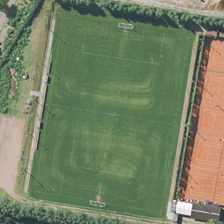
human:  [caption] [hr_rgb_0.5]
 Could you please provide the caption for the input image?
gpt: five basketball fields are near a football field surrounded by green trees .

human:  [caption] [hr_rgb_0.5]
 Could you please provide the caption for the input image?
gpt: five basketball fields are near a football field surrounded by green trees .

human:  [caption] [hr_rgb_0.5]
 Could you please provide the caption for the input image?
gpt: five basketball fields are near a football field surrounded by green trees .

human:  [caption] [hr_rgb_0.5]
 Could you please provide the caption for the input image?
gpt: five basketball fields are near a football field surrounded by green trees .

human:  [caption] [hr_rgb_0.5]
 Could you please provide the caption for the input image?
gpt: five basketball fields are near a football field surrounded by green trees .